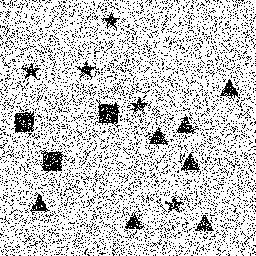
Squares: 3
Triangles: 7
Stars: 5
Total shapes: 15